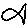
Label: fish